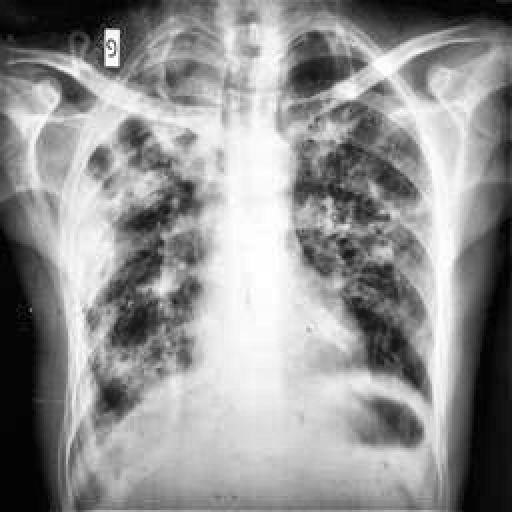
Finding: TUBERCULOSIS